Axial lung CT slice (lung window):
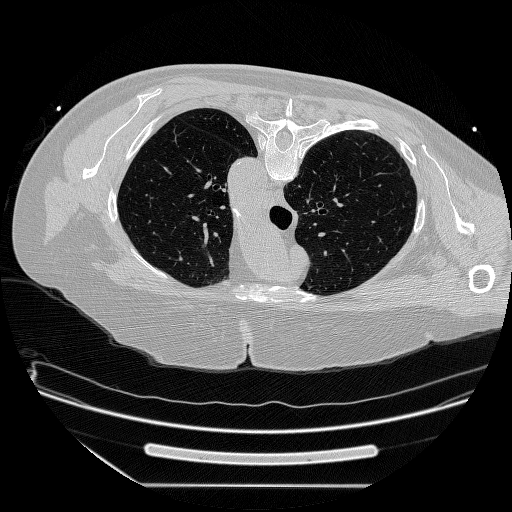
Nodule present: no